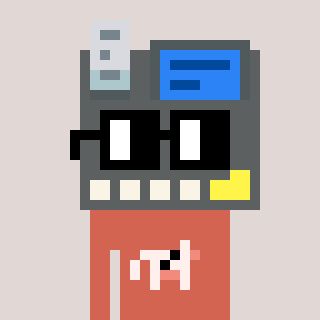
a pixel art character with square black glasses, a cash register-shaped head and a peachy-colored body on a warm background